Question: Consider the following vector:
'''
q1 <- c(<PHONE>.0, 908364.8, 876009.1, 847892.8, 824808.3, 805416.2, 785266.2, 770997.1, 753908.6, 744599.9, 706777.6, 674659.9, 634654.4, 601440.4, 568259.7, 535361.3, 493679.9, 465526.5, 429766.6, 395244.7, 361483.2, 332136.6, 308574.5, 285500.6, 262166.2 ,237989.0 , 210766.1, 188578.1, 166762.3 , 140399.8 ,114865.5)
'''
Here is the plot:
'''
dev.new(width=10, height=5)
par(xaxs='i',yaxs='i')
plot(q1, type = "l", lty = 1, lwd = 2, col = "green", xaxt = 'n', xlim = c(0,30), bty = "l")
x.ticks = seq(from = 0, to = 30, by = 5)
axis(1, at = x.ticks+1, labels=paste("Year", x.ticks, sep=" "))
'''

For some reason, my x-axis and y-axis are not meeting at (0,0)! I tried fixing this by using 'par(xaxs='i',yaxs='i')', but it doesn't do the trick in this case?
Any ideas? Thanks!
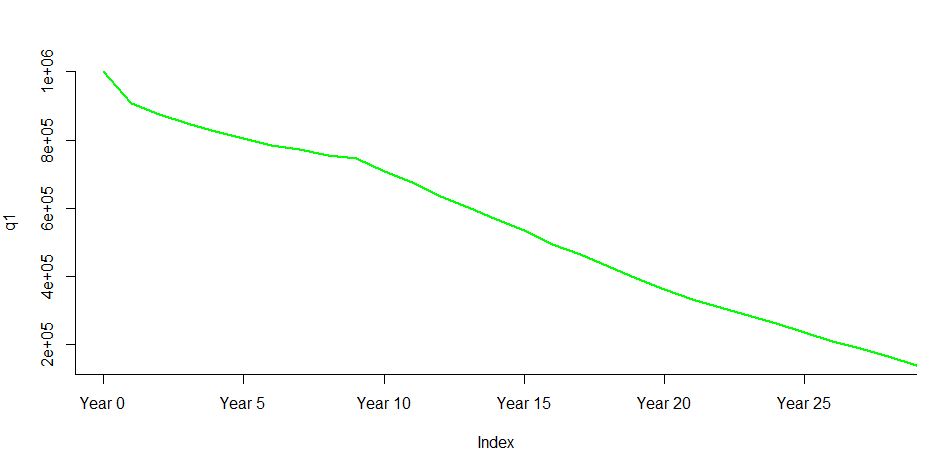
Answer: If you do not specify ylim, R will fit the plot area to the data, not extend the plot to the origin. This will fix it:
'''
plot(q1, type = "l", lty = 1, lwd = 2, col = "green", xaxt = 'n',
xlim = c(0,30), ylim = c(0, max(q1, na.rm = TRUE)), bty = "l")
'''
I wrote the ylim to look for the maximum in q1. You can change it to a fixed value.
Here is the full code I ran to make it work:
'''
q1 <- c(<PHONE>.0, 908364.8, 876009.1, 847892.8, 824808.3, 805416.2,
785266.2, 770997.1, 753908.6, 744599.9, 706777.6, 674659.9,
634654.4, 601440.4, 568259.7, 535361.3, 493679.9, 465526.5,
429766.6, 395244.7, 361483.2, 332136.6, 308574.5, 285500.6,
262166.2 ,237989.0 , 210766.1, 188578.1, 166762.3 , 140399.8 ,114865.5)
dev.new(width=10, height=5)
par(xaxs='i',yaxs='i')
plot(q1, type = "l", lty = 1, lwd = 2, col = "green",
xaxt = 'n', xlim = c(1,30), ylim = c(0, max(q1)), bty = "l")
x.ticks = seq(from = 0, to = 30, by = 5)
axis(1, at = x.ticks + 1, labels=paste("Year", x.ticks, sep=" "))
'''